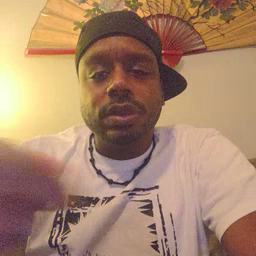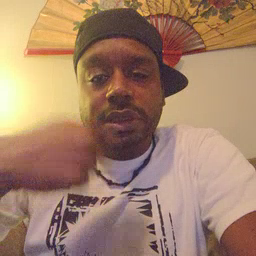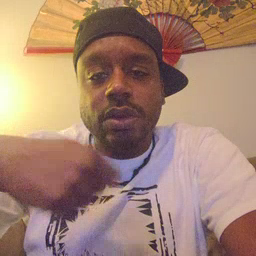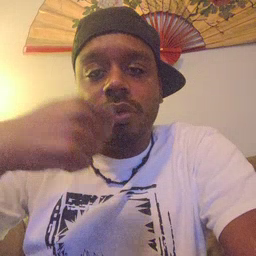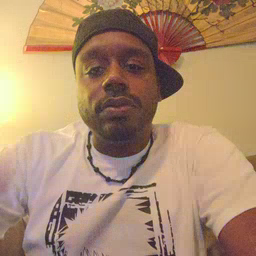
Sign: cereal